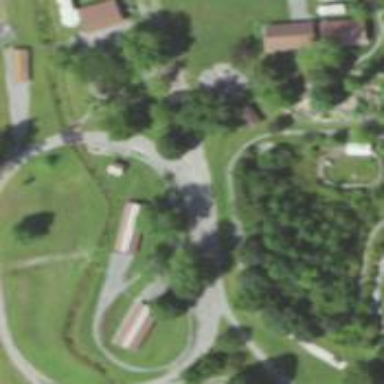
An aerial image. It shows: Miniature railway.